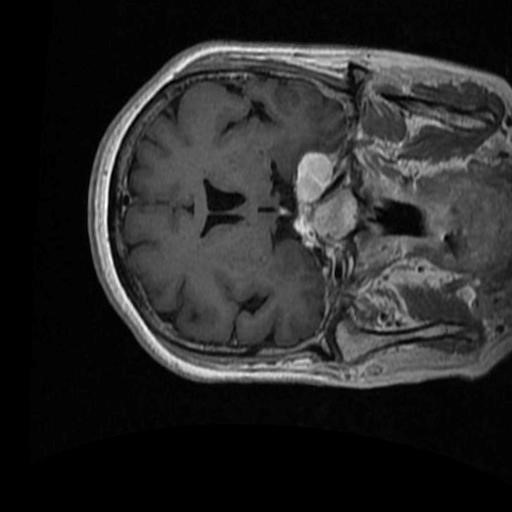
Label: brain_menin